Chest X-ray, PA view. Patient: 18 years old, sex F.
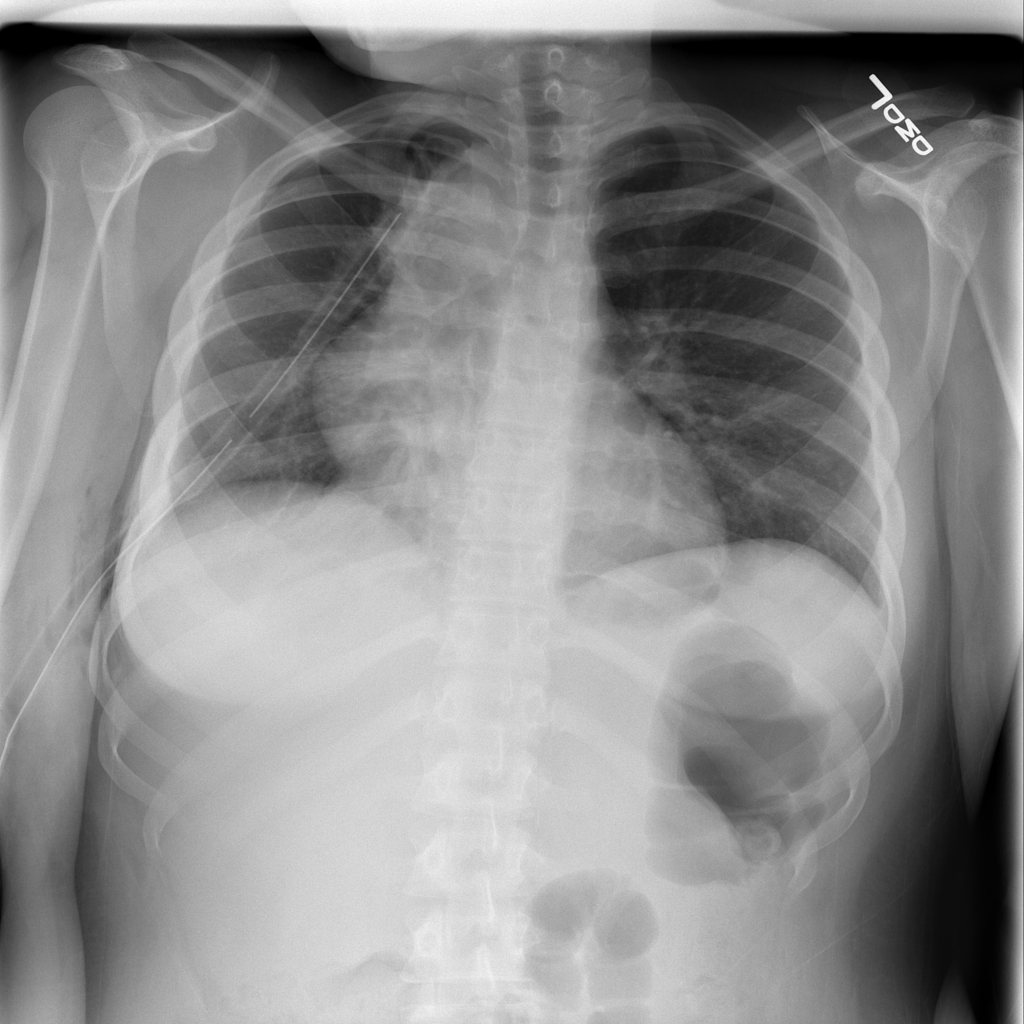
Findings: Mass, Pneumothorax